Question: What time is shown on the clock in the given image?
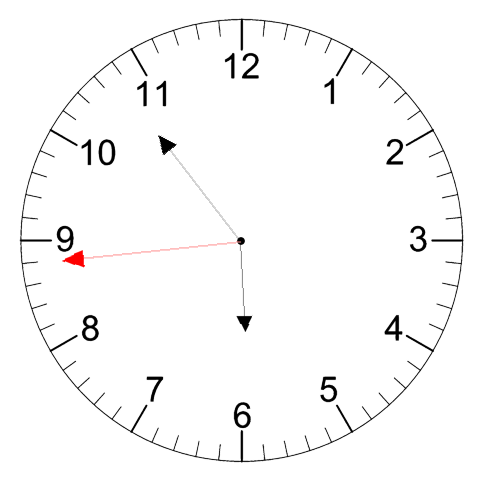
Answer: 05:53:44